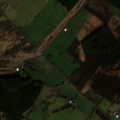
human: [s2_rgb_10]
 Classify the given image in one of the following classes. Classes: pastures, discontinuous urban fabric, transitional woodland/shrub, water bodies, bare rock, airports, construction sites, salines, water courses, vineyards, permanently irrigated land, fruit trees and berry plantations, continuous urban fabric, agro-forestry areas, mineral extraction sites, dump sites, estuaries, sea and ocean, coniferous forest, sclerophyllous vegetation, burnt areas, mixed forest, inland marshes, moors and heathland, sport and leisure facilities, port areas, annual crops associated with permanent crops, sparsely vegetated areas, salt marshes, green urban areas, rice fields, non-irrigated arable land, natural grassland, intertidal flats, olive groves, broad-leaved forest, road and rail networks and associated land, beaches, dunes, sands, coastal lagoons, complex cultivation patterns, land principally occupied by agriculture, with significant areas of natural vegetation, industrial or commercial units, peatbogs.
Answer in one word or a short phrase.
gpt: pastures, land principally occupied by agriculture, with significant areas of natural vegetation, coniferous forest, transitional woodland/shrub, peatbogs